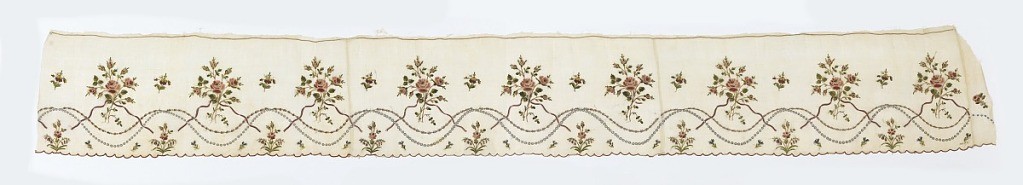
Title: Textile
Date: ca. 1770
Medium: silk on cotton Techinque: embroidered on plain weave muslin
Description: White cotton muslin flounce embroidered in silks with chain stitch. Repeat of large group of roses alternating with tiny pansy or violet. Bottom scalloped with maroon.